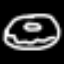
Label: donut